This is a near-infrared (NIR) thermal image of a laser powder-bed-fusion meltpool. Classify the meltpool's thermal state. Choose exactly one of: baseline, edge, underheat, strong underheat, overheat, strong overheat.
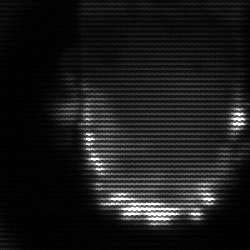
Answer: baseline